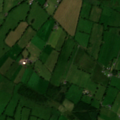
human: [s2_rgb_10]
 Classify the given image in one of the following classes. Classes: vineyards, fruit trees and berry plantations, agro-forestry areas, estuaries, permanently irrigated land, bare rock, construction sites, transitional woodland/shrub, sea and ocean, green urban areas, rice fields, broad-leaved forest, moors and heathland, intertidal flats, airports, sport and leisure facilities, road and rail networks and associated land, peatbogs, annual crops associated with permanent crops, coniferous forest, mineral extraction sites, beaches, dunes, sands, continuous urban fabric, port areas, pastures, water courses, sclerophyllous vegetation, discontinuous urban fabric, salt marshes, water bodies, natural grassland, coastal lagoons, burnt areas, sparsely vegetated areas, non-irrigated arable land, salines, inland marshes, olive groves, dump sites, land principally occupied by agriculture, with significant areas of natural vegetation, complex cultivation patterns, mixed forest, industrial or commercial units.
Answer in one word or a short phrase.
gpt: pastures